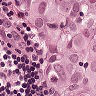
Metastatic tissue present: yes